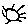
Label: sun